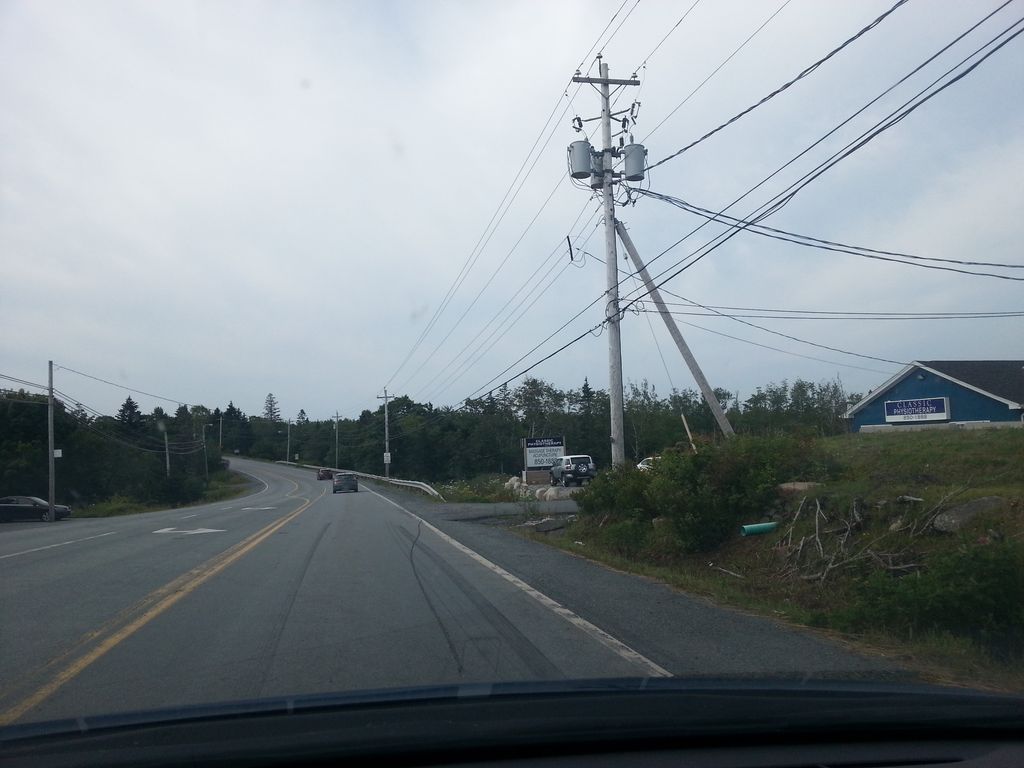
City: halifax